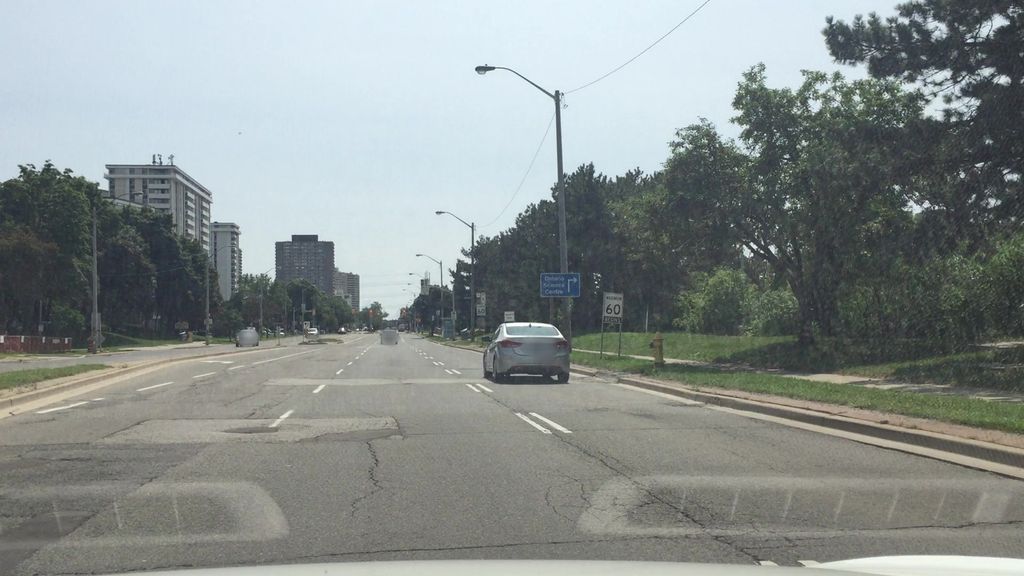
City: toronto